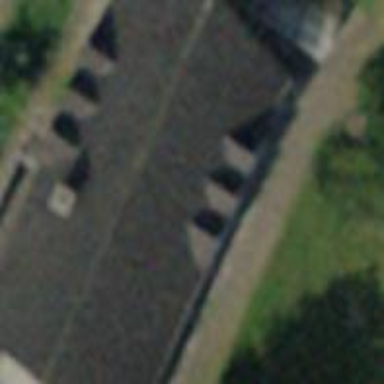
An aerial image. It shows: Gabled roof church which is used as place of worship.